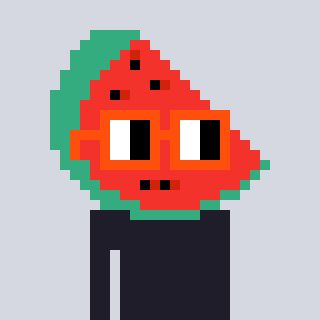
a pixel art character with square orange glasses, a watermelon-shaped head and a cold-colored body on a cool background